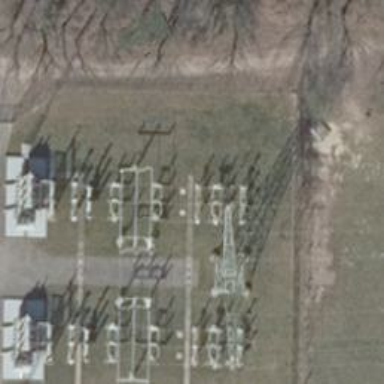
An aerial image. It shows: Switch for power supply.